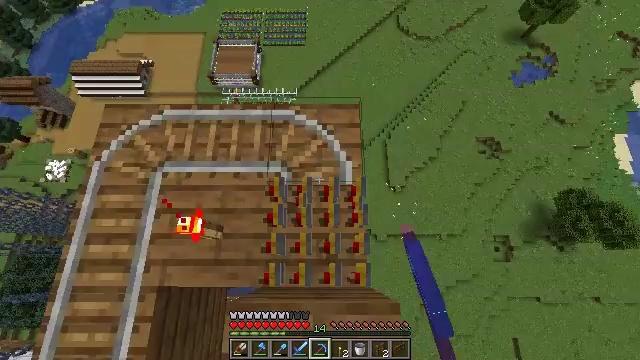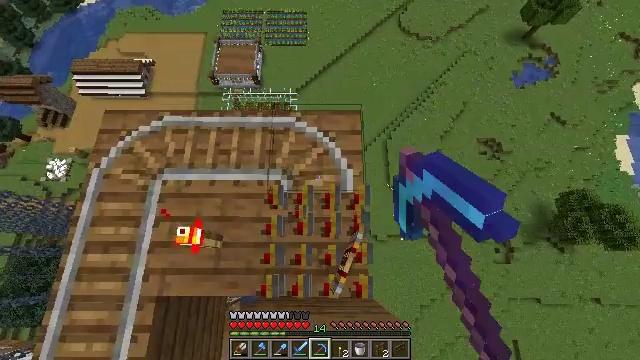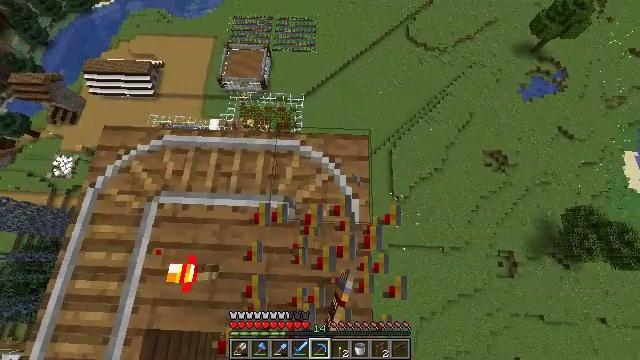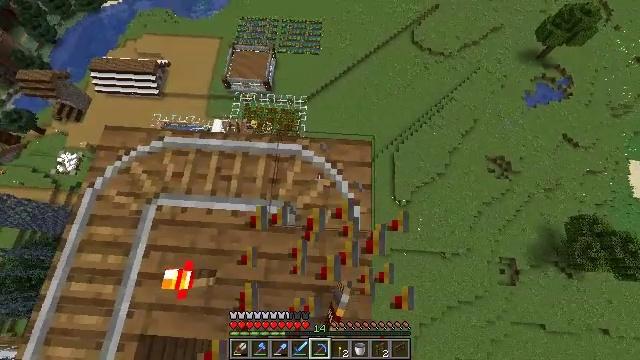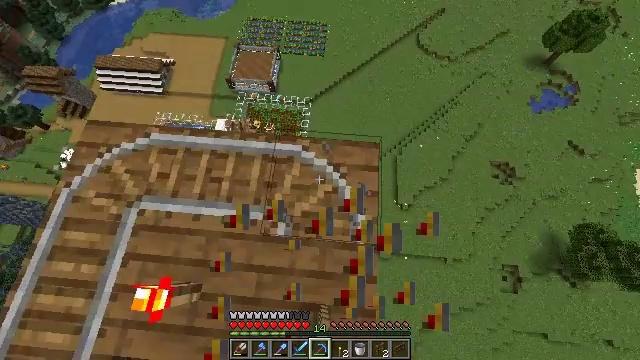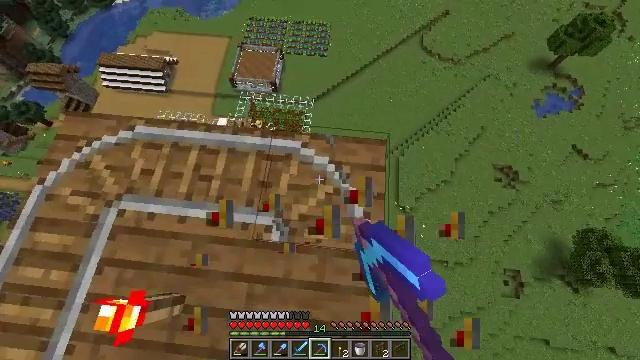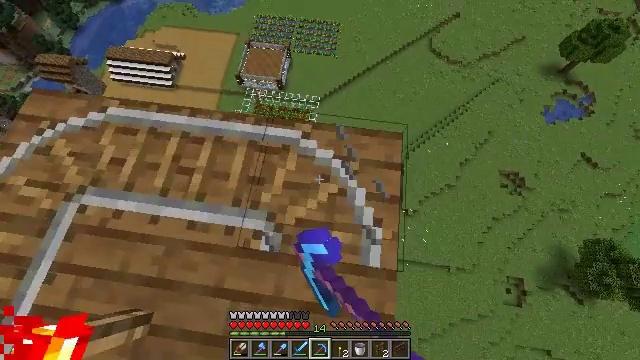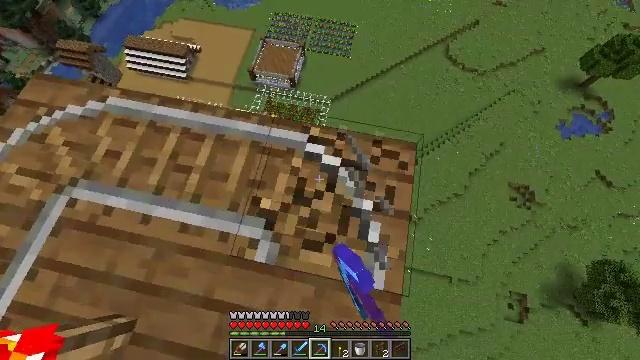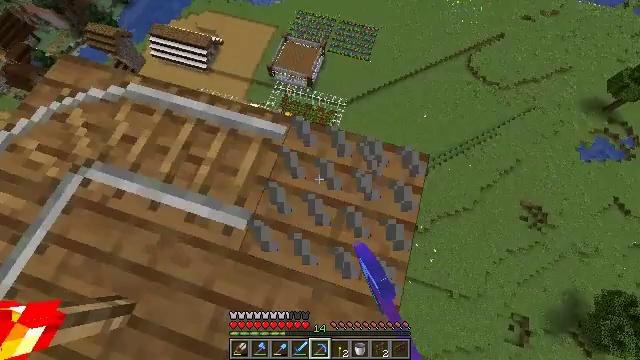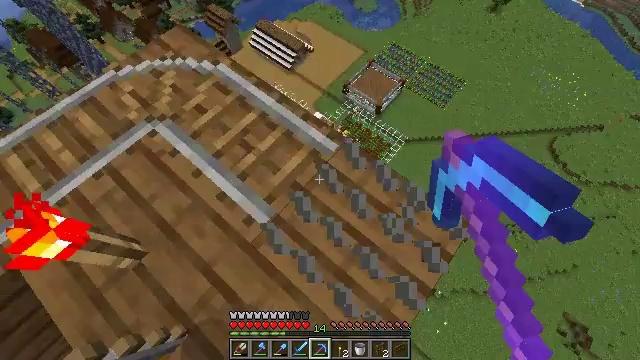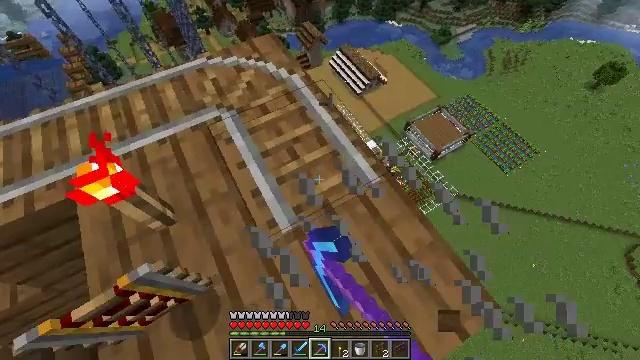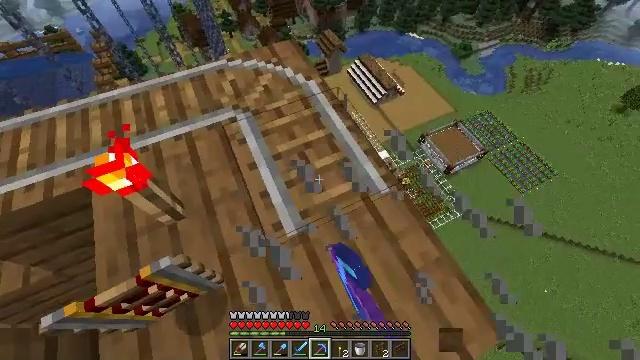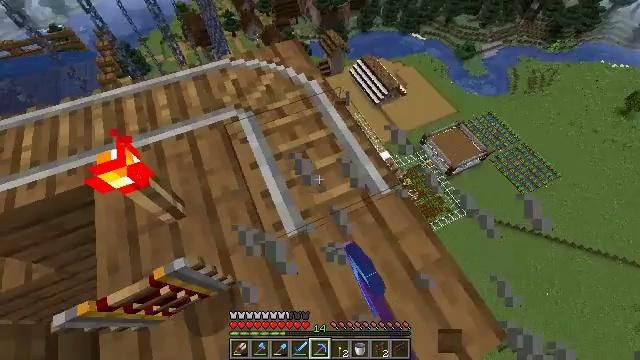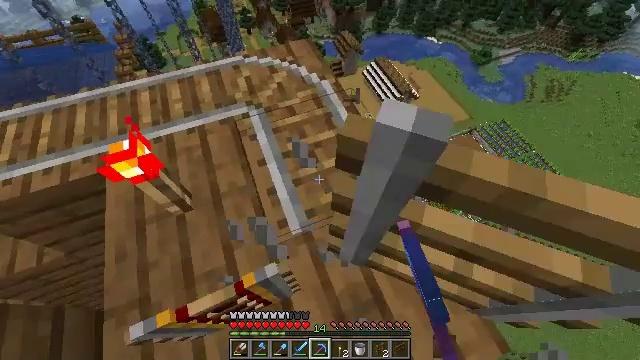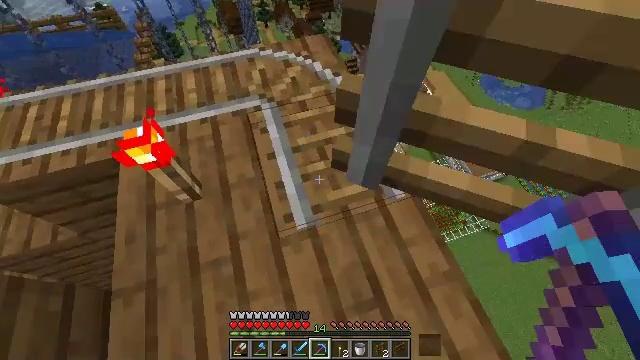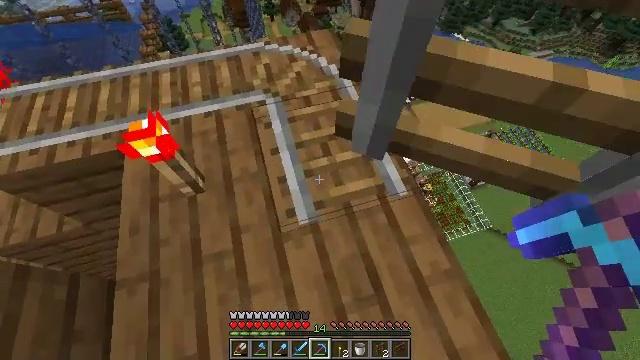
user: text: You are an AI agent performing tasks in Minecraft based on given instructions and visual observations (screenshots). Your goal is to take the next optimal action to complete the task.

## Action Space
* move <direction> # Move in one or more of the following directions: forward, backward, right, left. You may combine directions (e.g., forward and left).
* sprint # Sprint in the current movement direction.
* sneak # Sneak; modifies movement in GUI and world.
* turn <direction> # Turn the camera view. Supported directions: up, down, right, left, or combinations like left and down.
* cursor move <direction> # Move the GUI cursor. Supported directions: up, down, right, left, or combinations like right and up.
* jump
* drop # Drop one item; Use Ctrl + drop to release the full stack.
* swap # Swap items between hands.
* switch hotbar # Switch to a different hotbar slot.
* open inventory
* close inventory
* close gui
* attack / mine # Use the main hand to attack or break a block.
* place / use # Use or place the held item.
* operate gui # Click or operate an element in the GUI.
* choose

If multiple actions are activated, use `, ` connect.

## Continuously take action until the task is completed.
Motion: motion action
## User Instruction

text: Mine the rail.
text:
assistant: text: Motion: move forward, attack / mine
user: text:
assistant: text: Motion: move forward, turn left and up, attack / mine
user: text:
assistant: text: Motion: turn left, attack / mine
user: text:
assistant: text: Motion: turn left, attack / mine
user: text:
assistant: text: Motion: attack / mine
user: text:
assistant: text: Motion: turn left, attack / mine
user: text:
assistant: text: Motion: turn left, attack / mine
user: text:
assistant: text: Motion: turn left, attack / mine
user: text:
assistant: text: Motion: turn left and up, attack / mine
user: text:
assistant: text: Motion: turn left and up, attack / mine
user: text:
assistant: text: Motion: turn left and up
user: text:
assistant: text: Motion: no_op
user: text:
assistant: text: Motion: turn left
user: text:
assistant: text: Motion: turn left
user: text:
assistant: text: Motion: turn left
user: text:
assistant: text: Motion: no_op
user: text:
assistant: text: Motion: no_op
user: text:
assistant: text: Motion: turn up, attack / mine
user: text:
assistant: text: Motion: attack / mine
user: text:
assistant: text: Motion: turn right and up, attack / mine
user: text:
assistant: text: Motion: attack / mine
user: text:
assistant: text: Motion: attack / mine
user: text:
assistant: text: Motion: move forward, attack / mine
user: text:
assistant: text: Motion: move forward, attack / mine
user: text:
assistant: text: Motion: move forward, attack / mine
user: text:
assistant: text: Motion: turn left, attack / mine
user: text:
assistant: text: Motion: turn left, attack / mine
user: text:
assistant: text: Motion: attack / mine
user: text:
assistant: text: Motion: attack / mine
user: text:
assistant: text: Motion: attack / mine